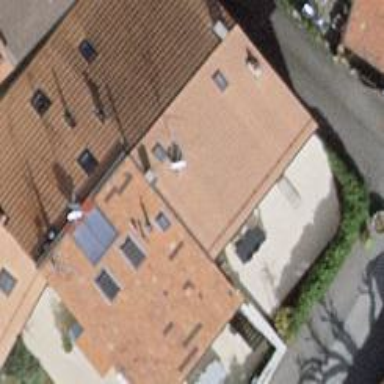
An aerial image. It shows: House with red roof.